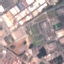
Land use / land cover: Industrial